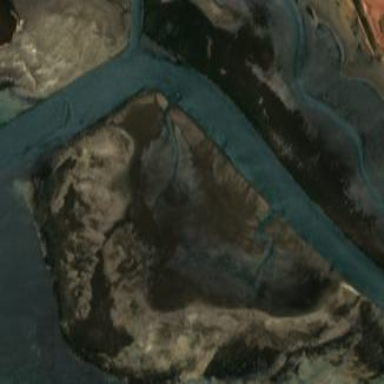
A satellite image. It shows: Tidal flat wetland with mud reef.